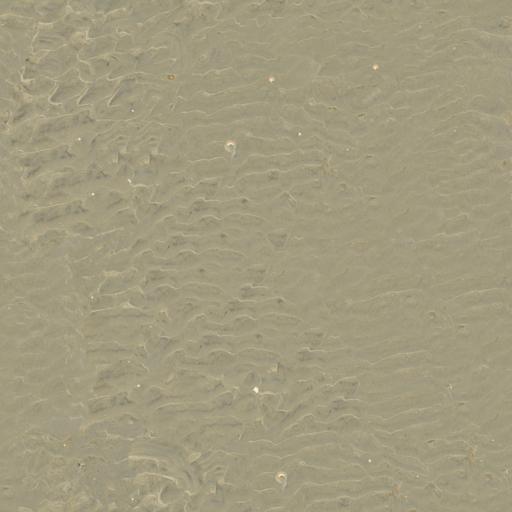
Tags: beach ground sand wet